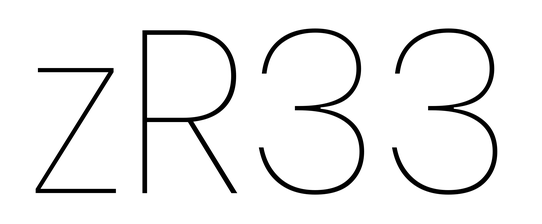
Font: Poppins-Thin